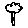
Label: tree